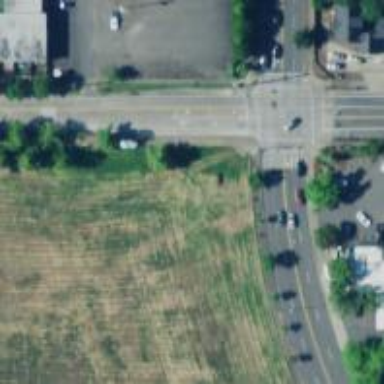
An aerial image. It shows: Solid stop line on the road.